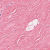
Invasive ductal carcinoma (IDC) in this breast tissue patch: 0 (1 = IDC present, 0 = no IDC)